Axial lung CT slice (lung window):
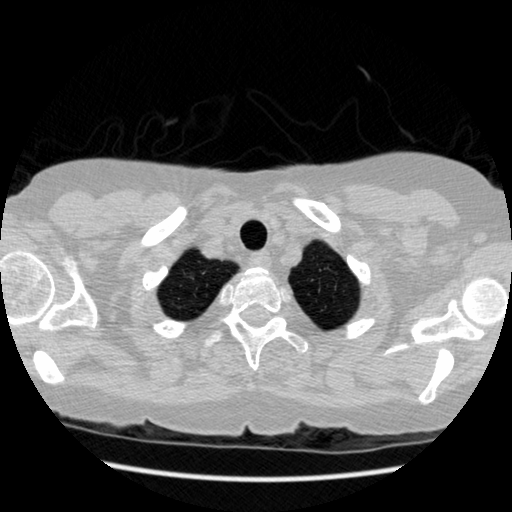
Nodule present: no